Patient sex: M
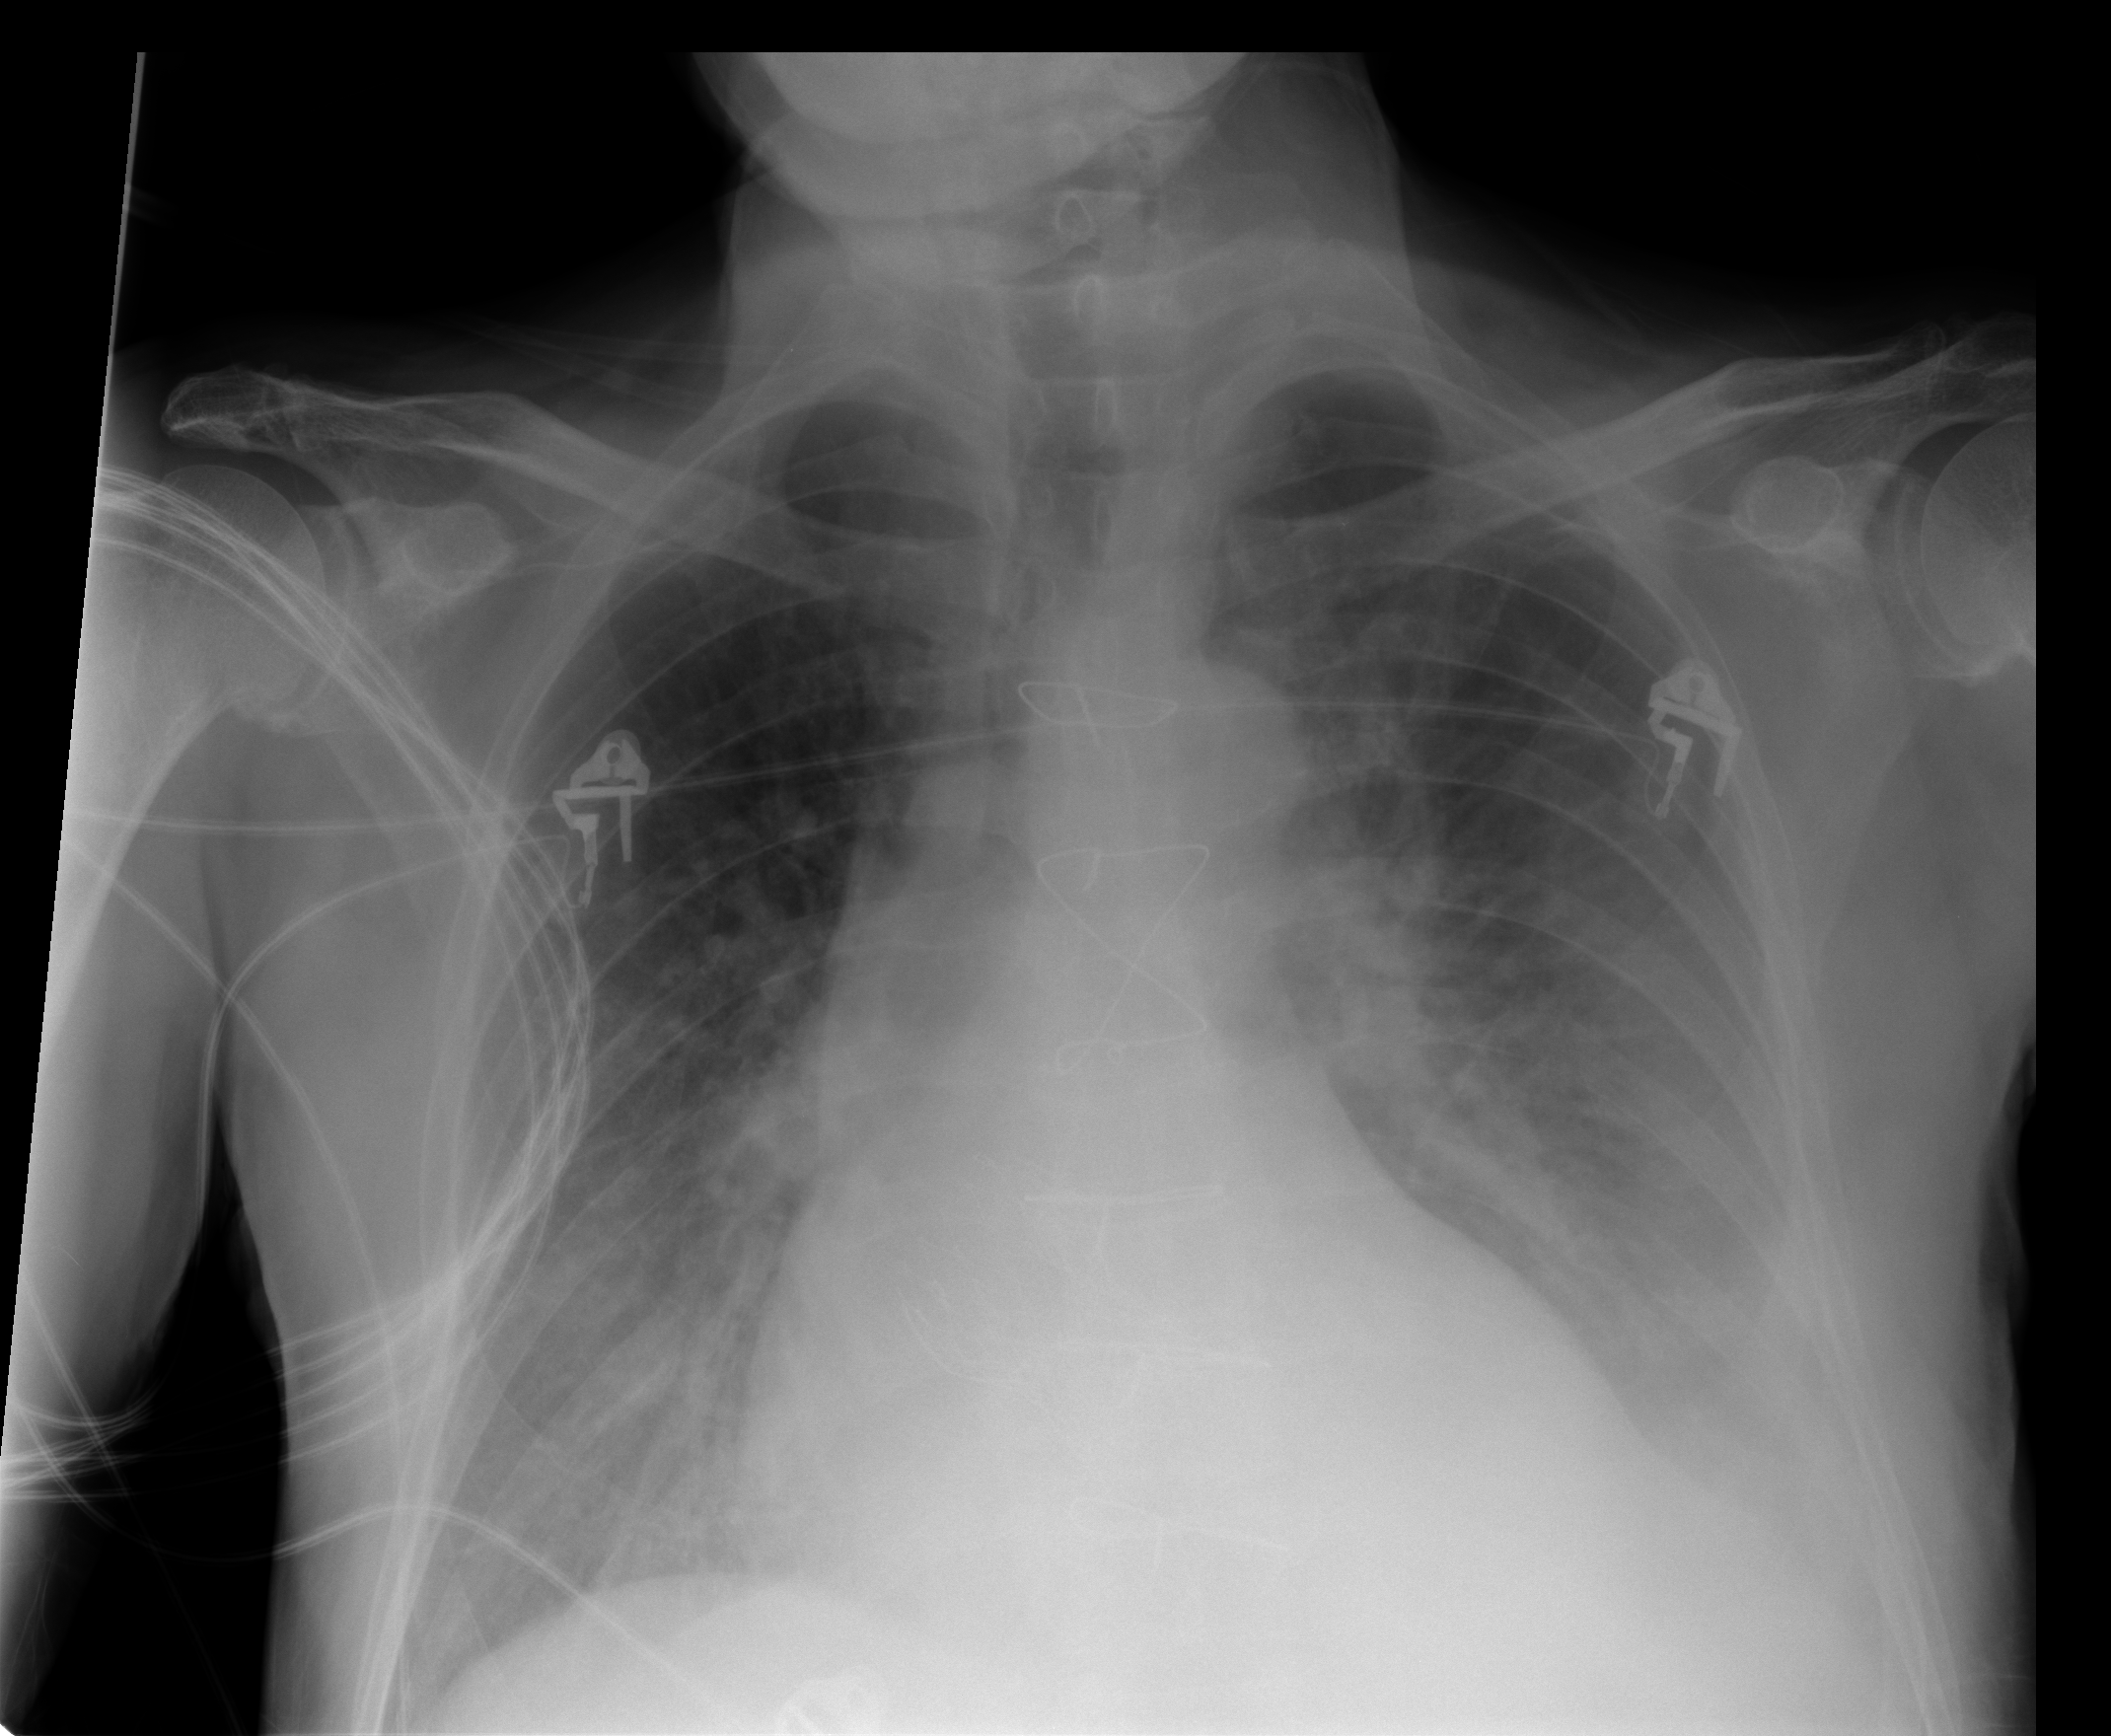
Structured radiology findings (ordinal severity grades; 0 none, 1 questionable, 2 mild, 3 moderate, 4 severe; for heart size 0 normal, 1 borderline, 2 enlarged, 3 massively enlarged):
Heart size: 2
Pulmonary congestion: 2
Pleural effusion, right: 0
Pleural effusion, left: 2
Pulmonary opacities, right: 2
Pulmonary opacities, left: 2
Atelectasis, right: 2
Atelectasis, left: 2